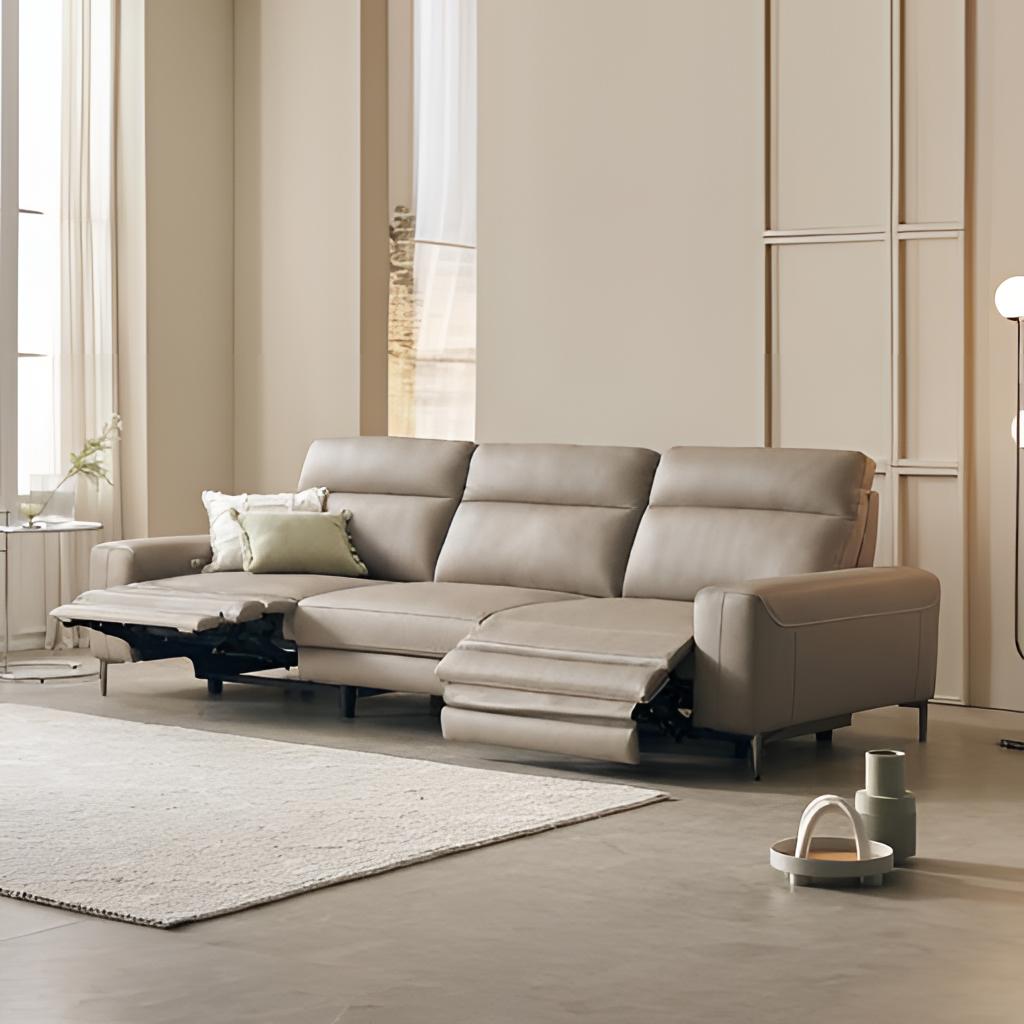
taupe leather sofa, living room, wood flooring, with smooth pattern, contemporary, paint wallpaper, with solid pattern